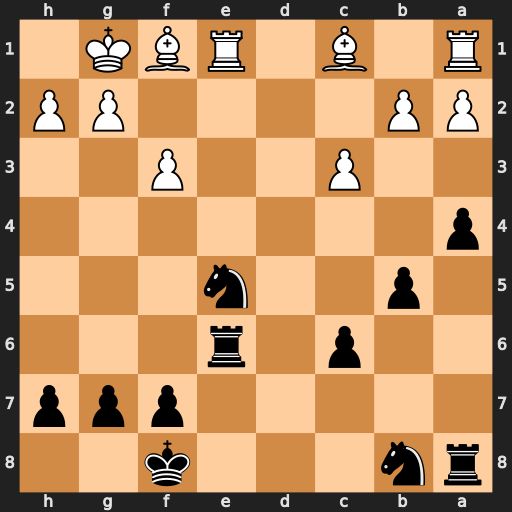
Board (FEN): rn3k2/5ppp/2p1r3/1p2n3/p7/2P2P2/PP4PP/R1B1RBK1
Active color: b
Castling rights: -
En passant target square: -
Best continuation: Nxf3+ gxf3 Rxe1